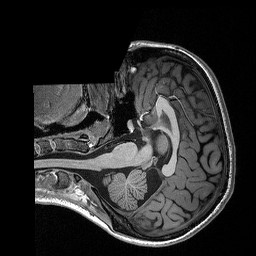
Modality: T1w
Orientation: axial